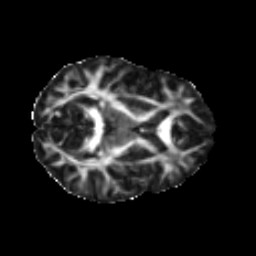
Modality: FA
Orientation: axial
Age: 46
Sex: female
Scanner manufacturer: ge
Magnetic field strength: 3 T
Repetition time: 7.8 s
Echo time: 0.0606 s